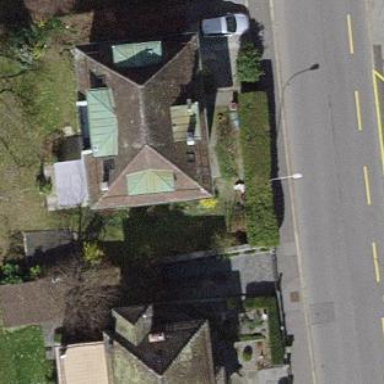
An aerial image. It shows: Hipped roof on apartment building.